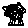
Label: tree